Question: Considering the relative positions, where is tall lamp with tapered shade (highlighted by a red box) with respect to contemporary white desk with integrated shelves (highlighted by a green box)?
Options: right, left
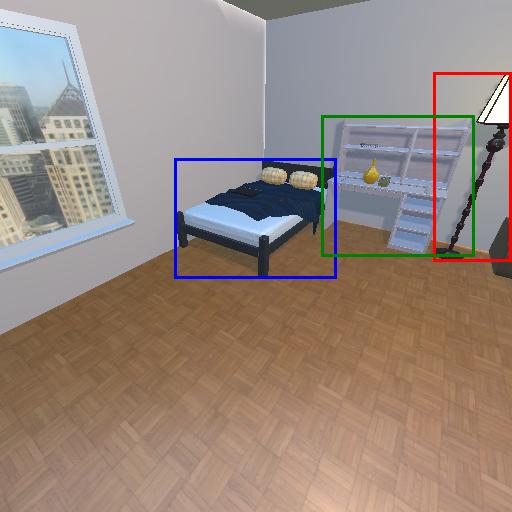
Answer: right